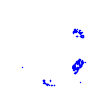
Particle: electron